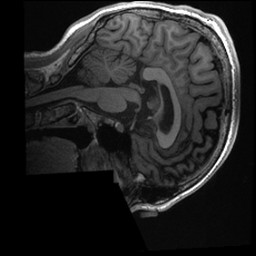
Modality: T1w
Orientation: sagittal
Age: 23
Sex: male